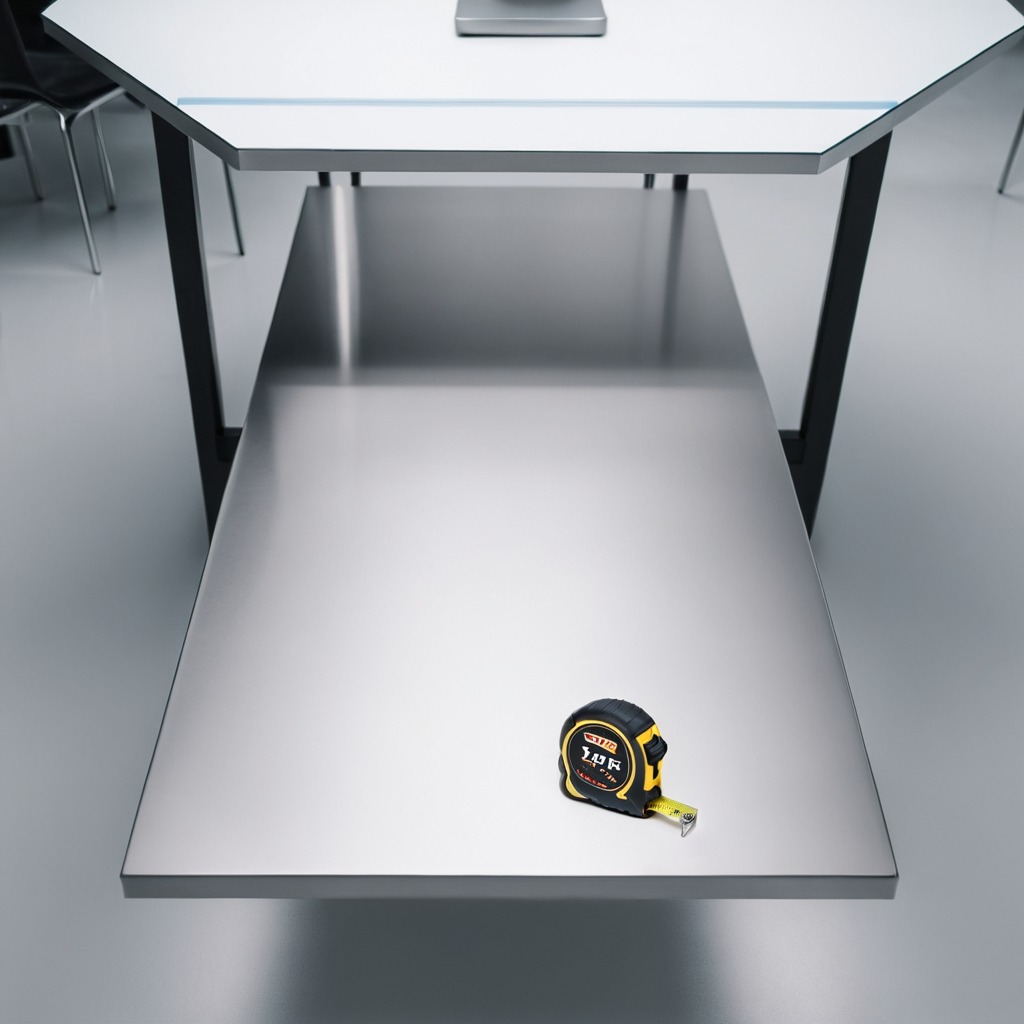
A measuring tape lies on a stainless steel table in a high-end prototyping lab.